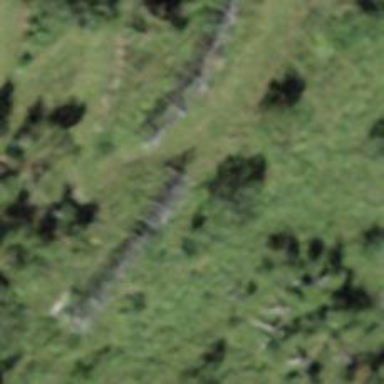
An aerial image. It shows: Structure designed for avalanche protection.